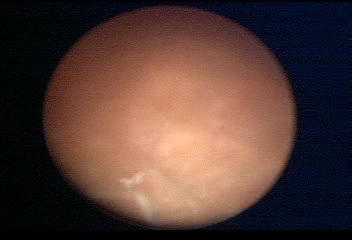
Modality: WLC
Class: Normal mucosa
Bladder cancer association: No